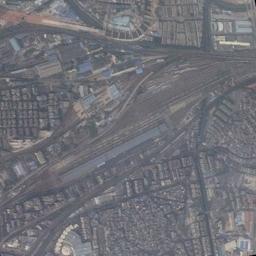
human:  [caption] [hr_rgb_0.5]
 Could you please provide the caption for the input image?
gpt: The railway station has lots of railways and some buildings and a river is under the railways .

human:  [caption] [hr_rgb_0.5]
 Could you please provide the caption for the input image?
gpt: The railway station is next to some buildings .

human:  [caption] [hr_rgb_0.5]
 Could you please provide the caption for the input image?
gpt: A well-equipped railway station in a crowded city .

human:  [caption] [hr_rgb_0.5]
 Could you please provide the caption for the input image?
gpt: Many buildings of different shapes are beside the railway station .

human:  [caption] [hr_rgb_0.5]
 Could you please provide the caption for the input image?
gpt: There are many buildings around the railway station .